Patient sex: F
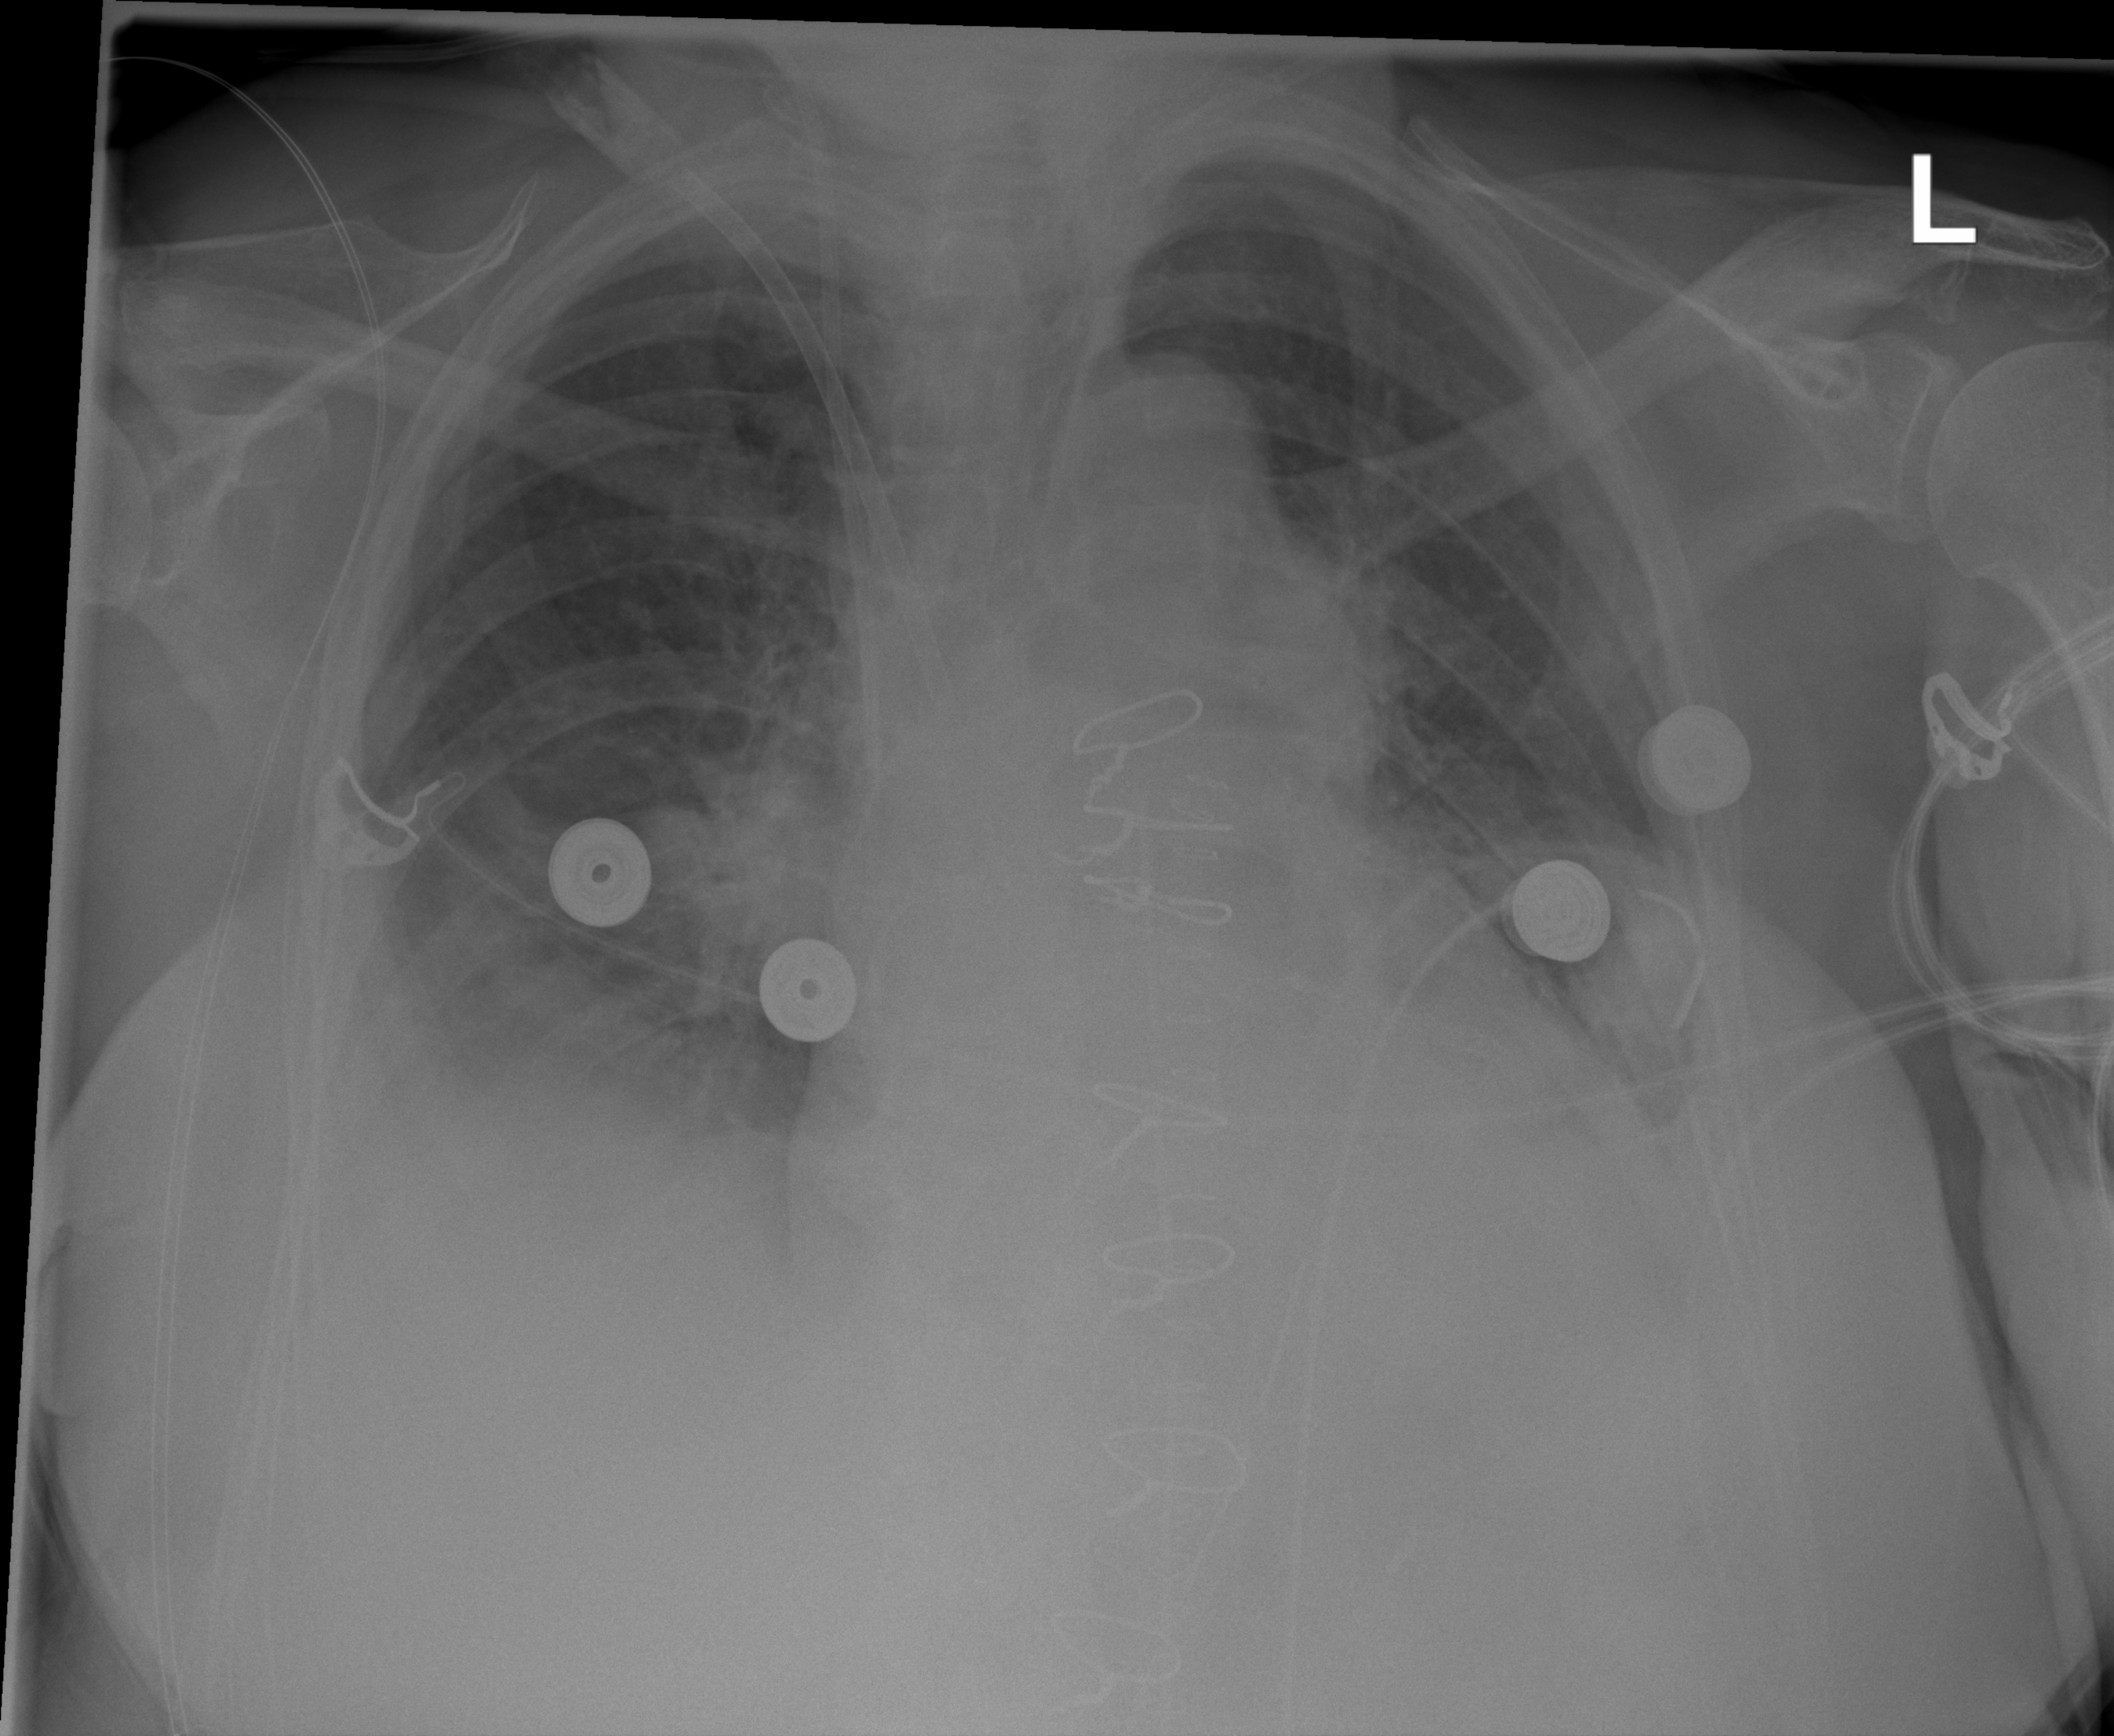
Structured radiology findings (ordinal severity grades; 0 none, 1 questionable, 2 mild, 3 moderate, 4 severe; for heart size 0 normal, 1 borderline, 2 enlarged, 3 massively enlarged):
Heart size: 1
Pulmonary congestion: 0
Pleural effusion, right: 3
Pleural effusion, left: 2
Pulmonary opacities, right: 2
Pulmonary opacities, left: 0
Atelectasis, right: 2
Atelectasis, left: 2